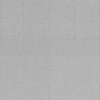
Label: dusty